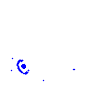
Particle: pion